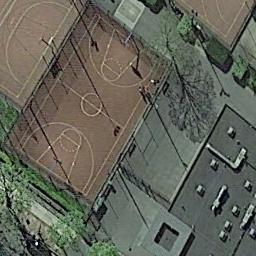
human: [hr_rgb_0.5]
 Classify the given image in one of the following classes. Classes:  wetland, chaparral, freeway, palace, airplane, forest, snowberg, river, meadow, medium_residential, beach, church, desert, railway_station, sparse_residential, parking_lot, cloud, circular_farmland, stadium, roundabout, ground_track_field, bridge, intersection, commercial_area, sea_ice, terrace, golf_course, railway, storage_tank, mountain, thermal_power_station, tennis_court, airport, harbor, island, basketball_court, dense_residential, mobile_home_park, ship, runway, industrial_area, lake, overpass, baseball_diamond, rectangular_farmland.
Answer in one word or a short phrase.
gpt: basketball_court